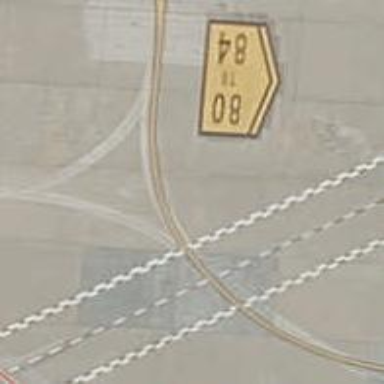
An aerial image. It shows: Image of taxiway at airport.